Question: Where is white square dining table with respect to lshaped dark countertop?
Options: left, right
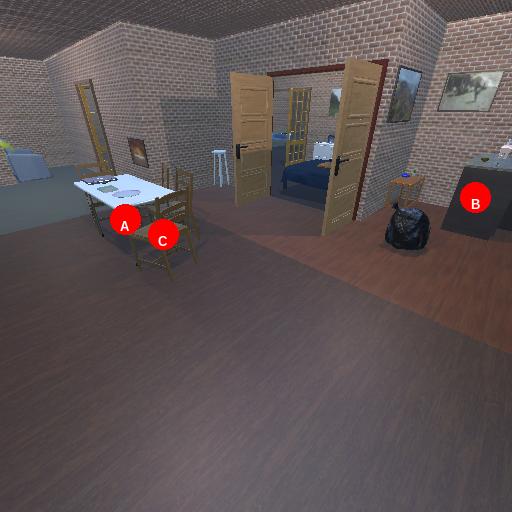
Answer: left